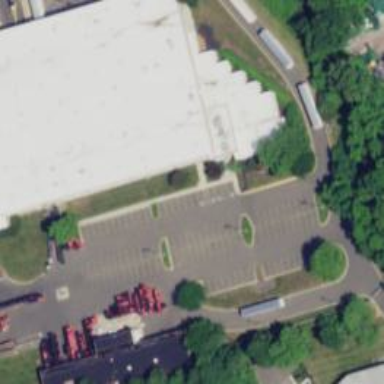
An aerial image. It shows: Parking space.